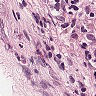
Metastatic tissue present: yes